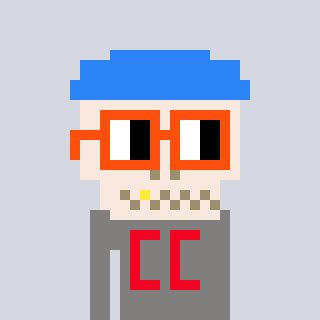
a pixel art character with square orange glasses, a skeleton-hat-shaped head and a bluegrey-colored body on a cool background